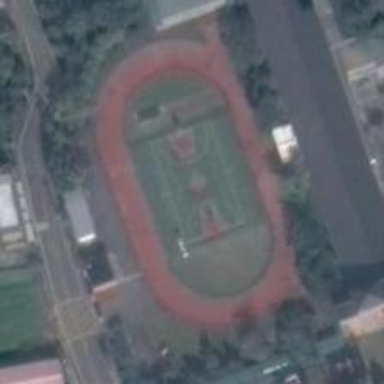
The playground is parallel with the buildings and surrounded by exuberant trees .